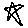
Label: star